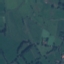
Label: Pasture